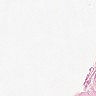
Metastatic tissue present: no